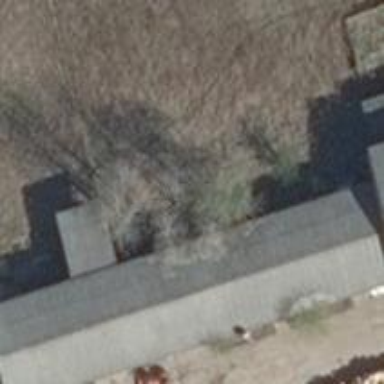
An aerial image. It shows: Part of building.